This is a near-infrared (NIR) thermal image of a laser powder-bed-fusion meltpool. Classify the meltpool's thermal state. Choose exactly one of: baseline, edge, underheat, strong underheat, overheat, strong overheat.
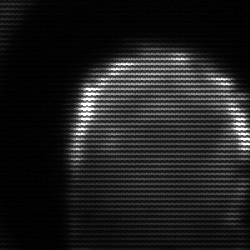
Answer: edge